Question: I installed mysql 5.6 on windows 7(32 bit).
When I open command line client 5.6 it asks me for password i put password (mysql) and press enter, it gives connection id number, meaning connection was successful. I created a database by the name bank
create database bank;
it was created.
I created the lrngsql database user with full privileges on the bank database using following command
Grant all privileges on bank.* to 'lrngsql'@'localhost' identified by 'xyz';
It was successful too. Now here my query begins, how do i login to this user (lrngsql). the command i m typing in prompt
mysql>use bank;
-- it says Database changed.
then i type following command to login to lrngsql
mysql -u lrngsql -p xyz;
but it gives me error please help me what should i exactly type in order to get in to lrngsql user on bank database. thank you
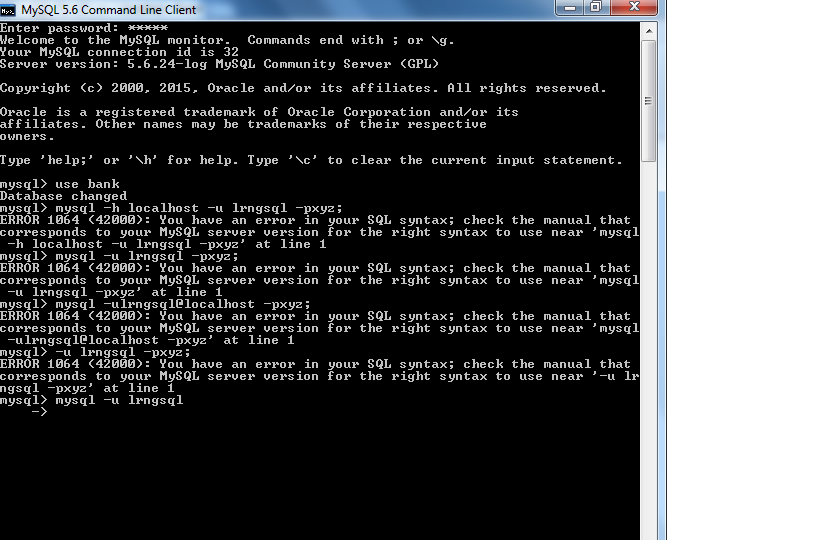
Answer: If you're already logged in, you need to log out in order to log in again with another user. You can cancel your connection with the 'quit' command.
Just type 'quit' in the prompt and the connection will be closed.